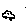
Label: car